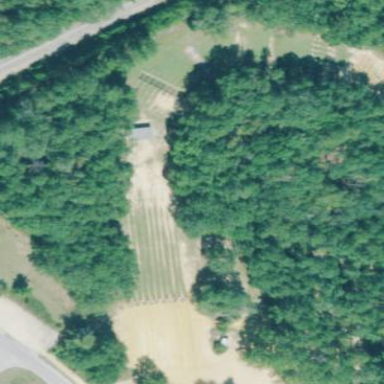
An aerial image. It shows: Obstacle course located in military training area.